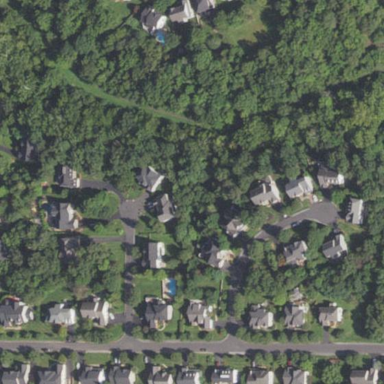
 creating serene atmosphere in the neighbourhood."